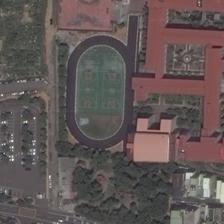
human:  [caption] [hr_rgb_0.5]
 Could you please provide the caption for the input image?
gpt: a playground with two basketball fields in it is between red buildings and parking lot .

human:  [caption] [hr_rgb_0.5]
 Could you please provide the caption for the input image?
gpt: a playground with two basketball fields in it is between a parking lot and a red building .

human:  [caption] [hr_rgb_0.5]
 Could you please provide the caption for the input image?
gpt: the playground consists of four basketball courts while there are some houses with red roofs aside .

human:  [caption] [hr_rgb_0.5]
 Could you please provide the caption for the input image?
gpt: a new playground and many red houses beside .

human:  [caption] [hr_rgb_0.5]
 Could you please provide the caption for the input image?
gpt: a large playground with two baseball fields in it is between a big red building and a parking lot .